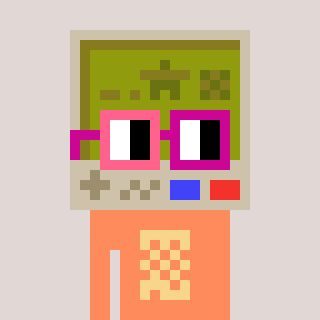
a pixel art character with square pink and red glasses, a gameboy-shaped head and a peachy-colored body on a warm background